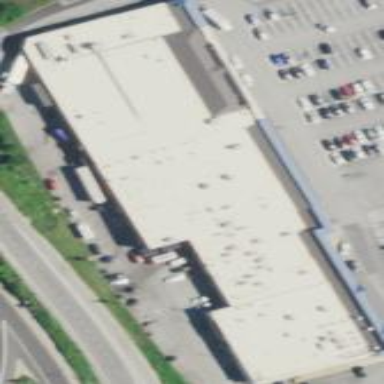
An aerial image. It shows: Retail building.